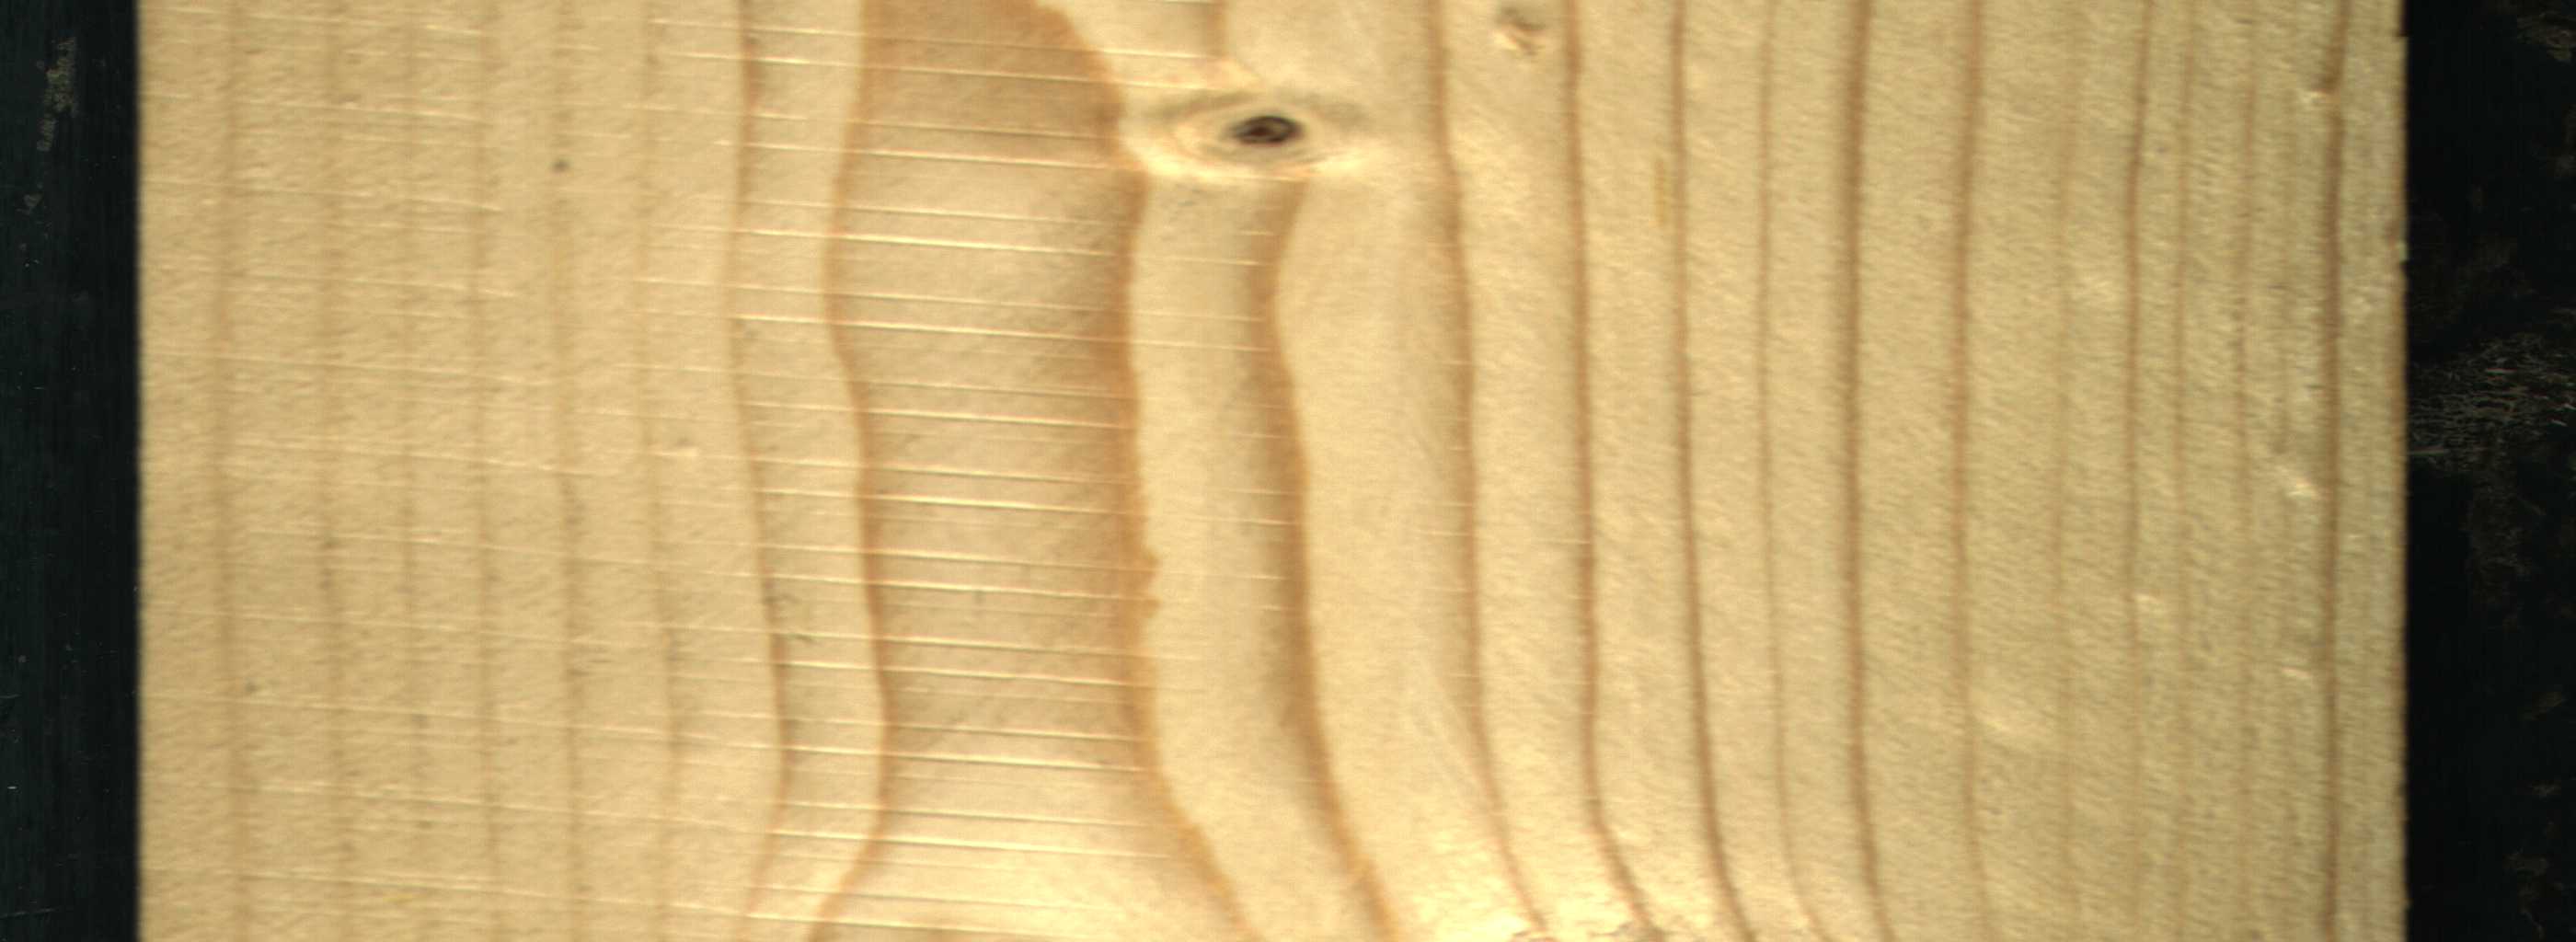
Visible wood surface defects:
Dead_Knot
Dead_Knot
Dead_Knot
Dead_Knot